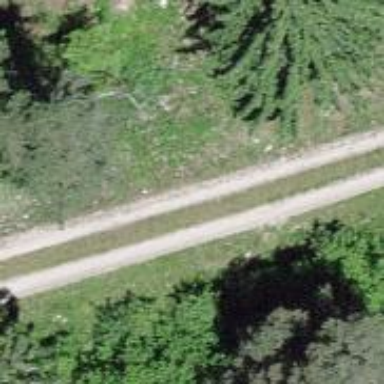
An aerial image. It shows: Path.